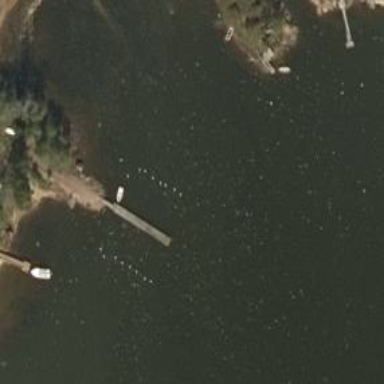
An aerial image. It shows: Man-made pier.